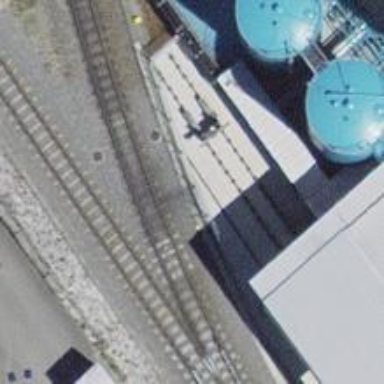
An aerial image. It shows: Railway buffer stop.